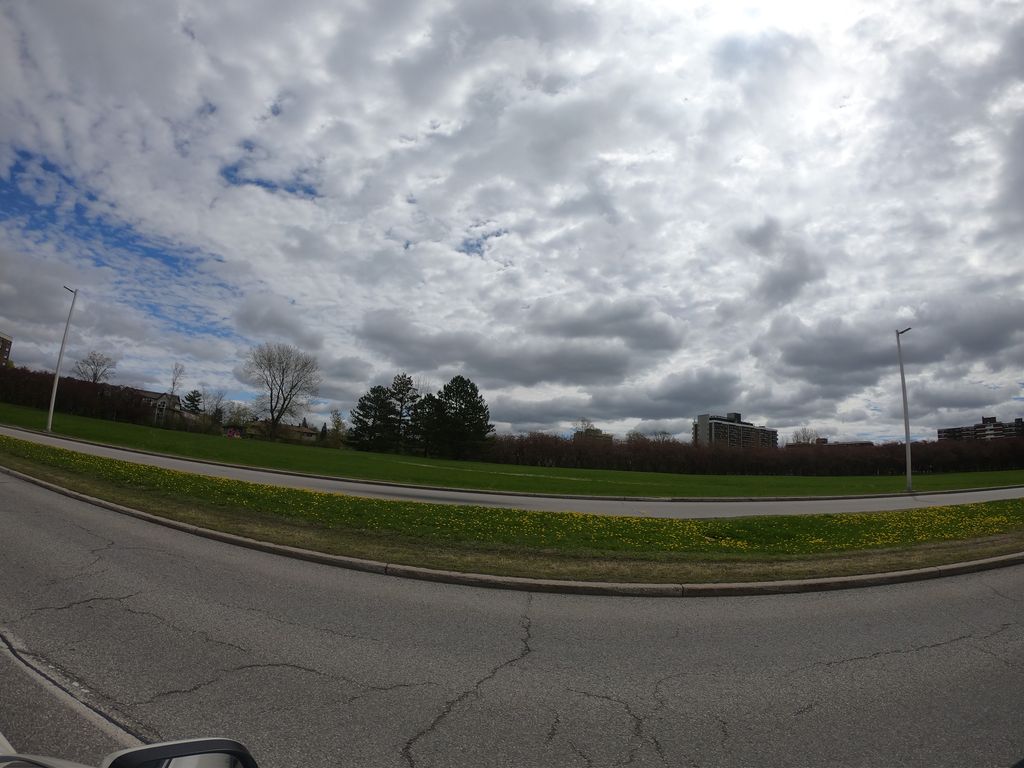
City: ottawa-gatineau